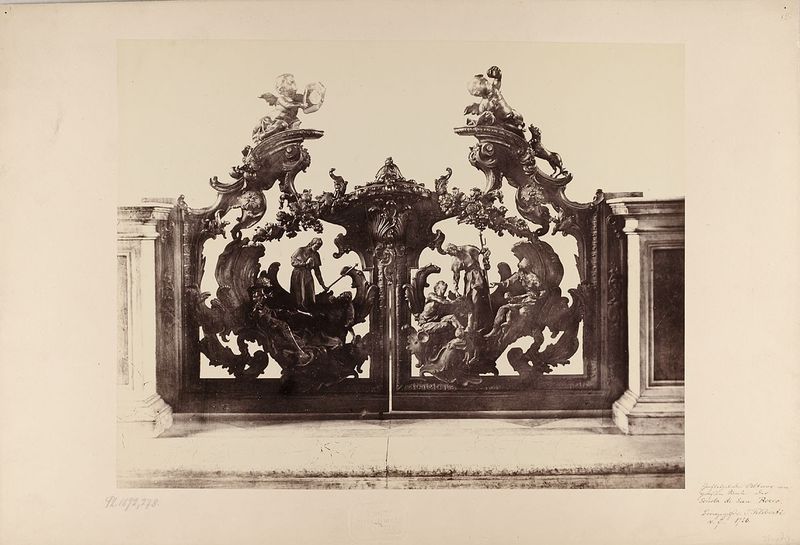
Titel: Venedig, Scuola di S. Rocco, Detail
Künstler: Carlo Ponti
Standort: Hamburg
Institution: Museum für Kunst und Gewerbe Hamburg
Schlagwörter: stadt, ort, dorf, foto, fotografie, photographie, stadtansicht, altar, photo, karton, details, architekturfotografie, grande, albumin, san, lichtbild, reisefotografie, scuola, historische, rocco, architekturphotographie, bildwerke, angewandte und bildende kunst, hessische systematik, schwarzweißpositivverfahren, silbersalzverfahren, schwarzweißfotografie, gebäude, örtlichkeit, straße, stätte, reisephotographie, albuminpapier, tür, torflügel